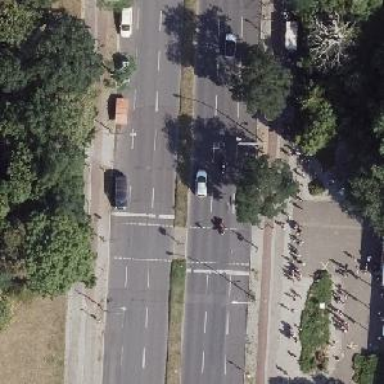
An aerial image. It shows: Crossing with traffic signals.